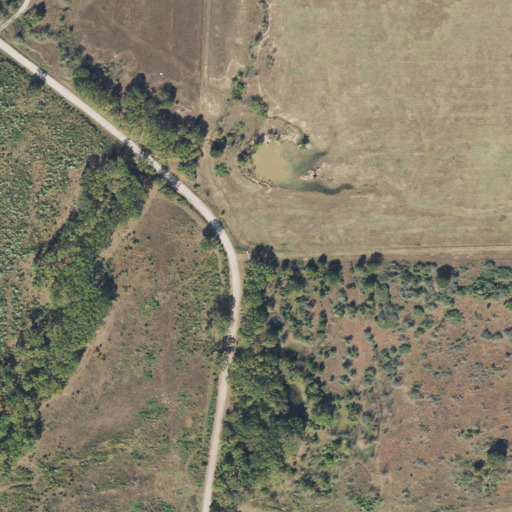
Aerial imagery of plain(s) in Texas named Walkers Prairie containing pasture, deciduous forest, low intensity development, grassland, shrub, open development, and medium intensity development